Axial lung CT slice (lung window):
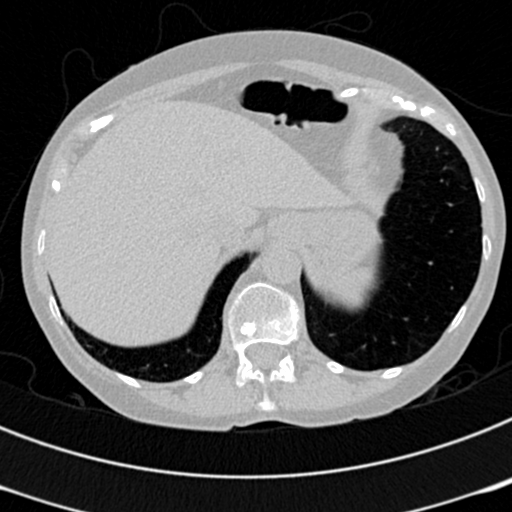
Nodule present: no